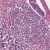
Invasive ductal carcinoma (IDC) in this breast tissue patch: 1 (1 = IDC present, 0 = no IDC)